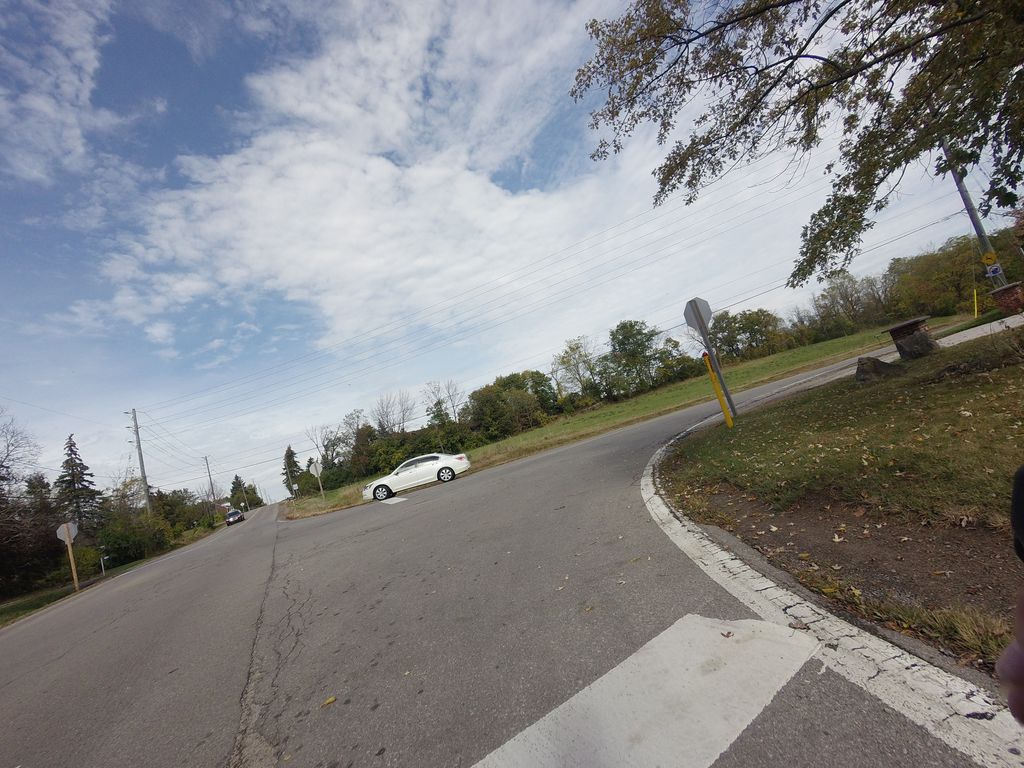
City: hamilton